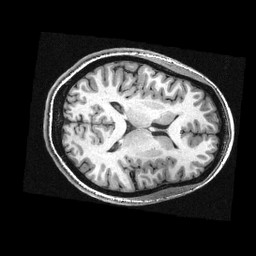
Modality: T1w
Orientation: axial
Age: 29
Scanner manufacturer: siemens
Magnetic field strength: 3 T
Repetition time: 2.3 s
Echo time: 0.00336 s